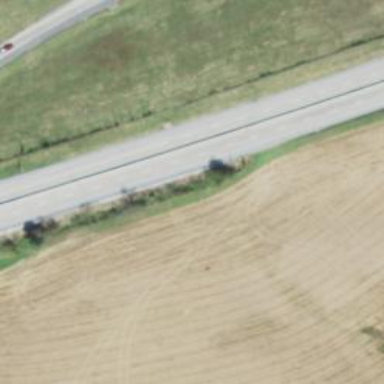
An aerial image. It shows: Asphalt road classified as secondary expressway.